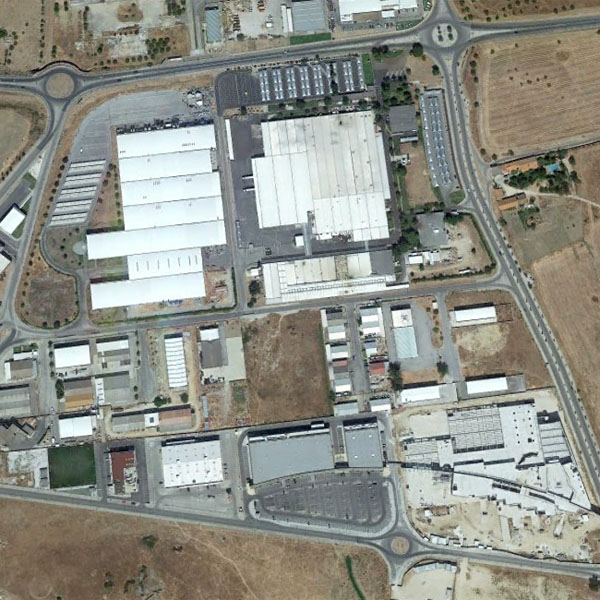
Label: Industrial